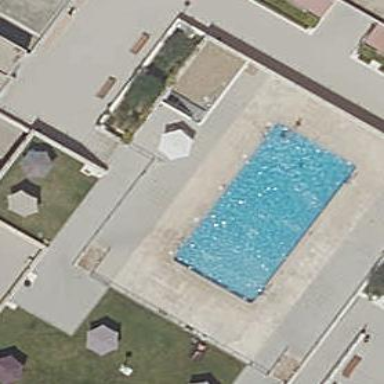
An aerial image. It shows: Swimming pool located in leisure land.